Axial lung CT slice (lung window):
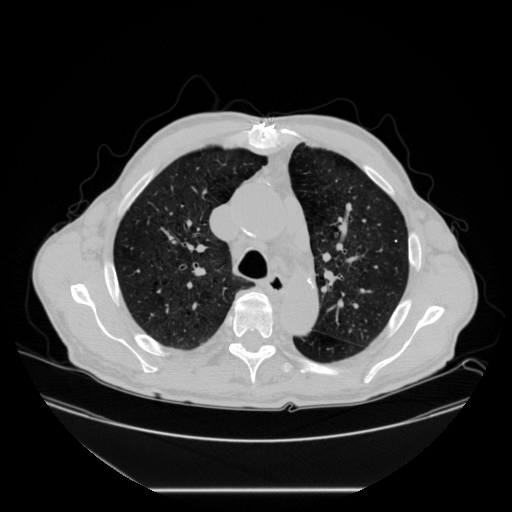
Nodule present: no